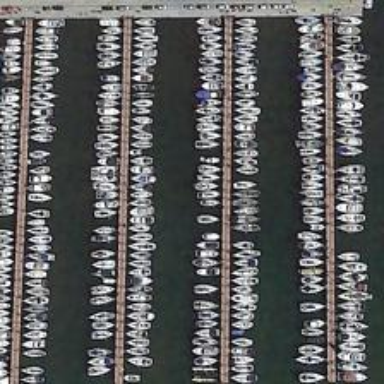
Many boats are orderly in a port .